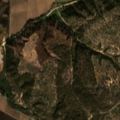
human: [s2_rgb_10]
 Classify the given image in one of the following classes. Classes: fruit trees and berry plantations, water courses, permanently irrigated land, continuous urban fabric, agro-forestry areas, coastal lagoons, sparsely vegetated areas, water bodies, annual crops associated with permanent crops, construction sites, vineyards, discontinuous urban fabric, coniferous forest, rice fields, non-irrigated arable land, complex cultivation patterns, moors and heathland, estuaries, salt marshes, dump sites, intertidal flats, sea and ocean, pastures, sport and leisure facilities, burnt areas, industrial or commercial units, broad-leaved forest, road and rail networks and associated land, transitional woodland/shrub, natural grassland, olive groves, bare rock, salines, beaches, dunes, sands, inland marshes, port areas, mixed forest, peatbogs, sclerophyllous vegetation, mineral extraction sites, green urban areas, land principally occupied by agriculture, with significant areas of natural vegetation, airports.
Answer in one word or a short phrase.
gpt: permanently irrigated land, rice fields, agro-forestry areas, broad-leaved forest, transitional woodland/shrub